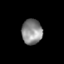
Tissue: skin
Cell type: Epithelial cells
Senescence score: 0.1909
Nuclear area (px): 507
Mean DAPI intensity: 138.619